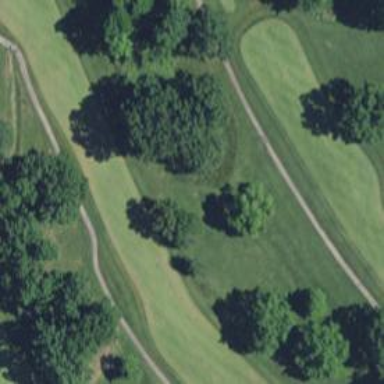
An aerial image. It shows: Golf fairway surrounded by grass.